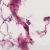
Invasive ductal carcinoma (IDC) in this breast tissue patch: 0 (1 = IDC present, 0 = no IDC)